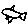
Label: fish